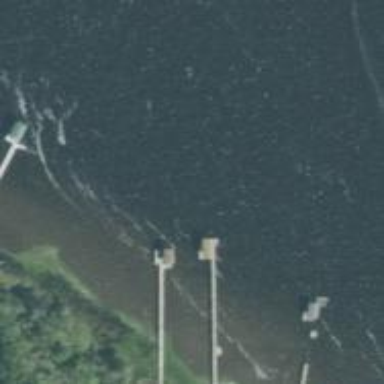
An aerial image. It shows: Man-made pier.